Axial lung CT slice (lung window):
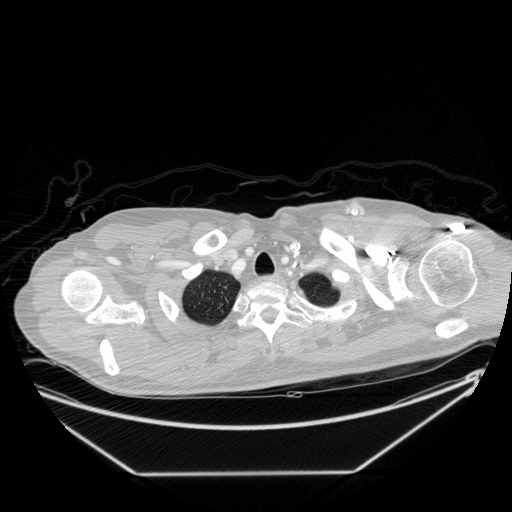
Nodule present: no